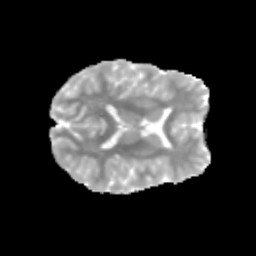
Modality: MD
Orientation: axial
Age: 14
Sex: female
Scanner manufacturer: siemens
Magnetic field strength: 3 T
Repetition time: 3.8 s
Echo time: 0.07 s